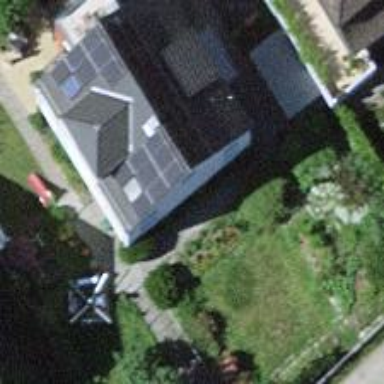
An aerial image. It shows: Solar power generator using photovoltaic panels.